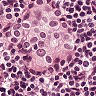
Metastatic tissue present: yes